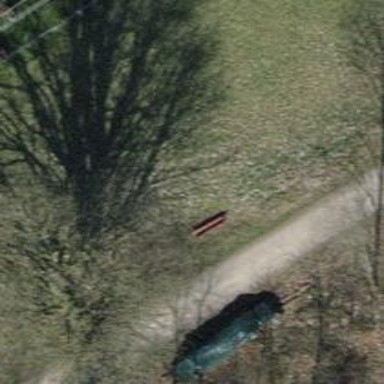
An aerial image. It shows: Red bench.